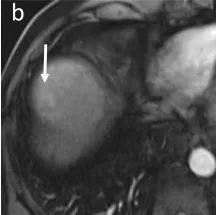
Initial MRI showing multiple hypervascular lesions and no macrovascular tumoral invasion: a main lesion (6 cm in diameter) with late washout on portal phase and slightly hyperintense T2 in the left lobe, and multiple smaller lesions in the right lobe. Sequence T1 with injection (arterial phase): multiple hypervascular lesions in the hepatic dome.
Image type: radiology (mri)